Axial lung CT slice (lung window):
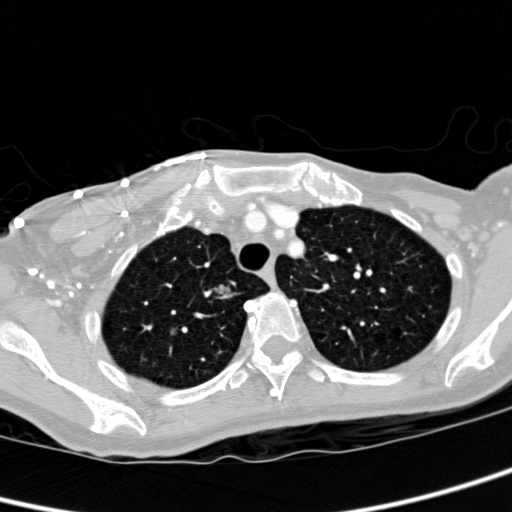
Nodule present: yes
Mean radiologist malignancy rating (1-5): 4.25